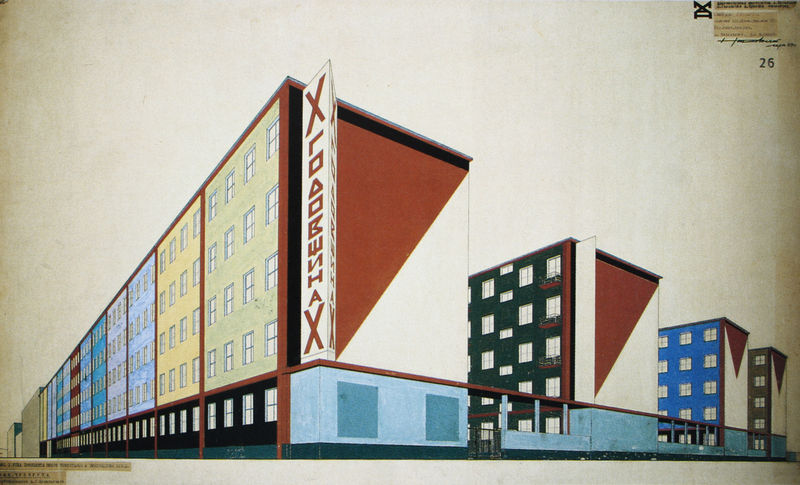
Titel: Prinzip für die Bemalung eines neuen Wohnkomplexes für die Arbeiter der Fabrik "Rotes Dreieck" in Leningrad
Künstler: Boris Ender
Schlagwörter: blau, gelb, grün, ocker, fenster, grau, schwarz, stützen, gebäude, rot, beige, architektur, häuser, vorbau, hellblau, schrift, fassade, wohnhäuser, grafik, graphik, galerie, halle, reihe, koloriert, siedlung, dreiecke, russisch, mietshäuser, abteilungen, kyrillisch